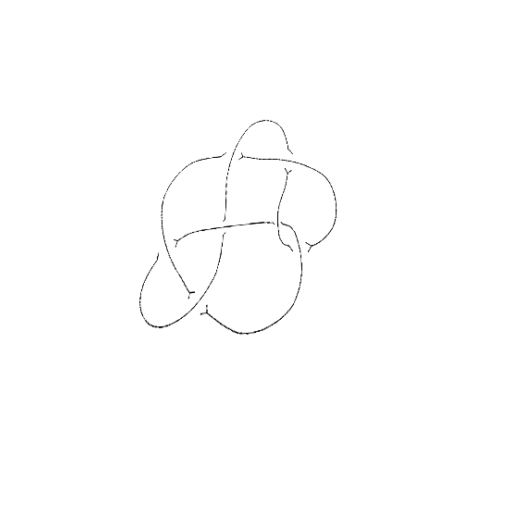
Crossing number: 7